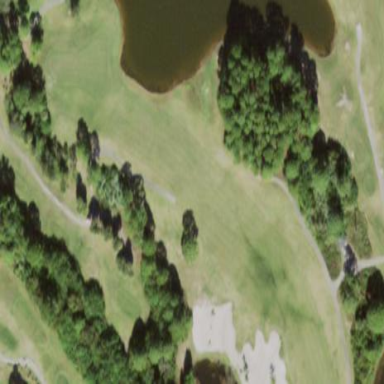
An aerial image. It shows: Golf fairway surrounded by grass.